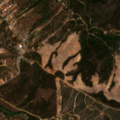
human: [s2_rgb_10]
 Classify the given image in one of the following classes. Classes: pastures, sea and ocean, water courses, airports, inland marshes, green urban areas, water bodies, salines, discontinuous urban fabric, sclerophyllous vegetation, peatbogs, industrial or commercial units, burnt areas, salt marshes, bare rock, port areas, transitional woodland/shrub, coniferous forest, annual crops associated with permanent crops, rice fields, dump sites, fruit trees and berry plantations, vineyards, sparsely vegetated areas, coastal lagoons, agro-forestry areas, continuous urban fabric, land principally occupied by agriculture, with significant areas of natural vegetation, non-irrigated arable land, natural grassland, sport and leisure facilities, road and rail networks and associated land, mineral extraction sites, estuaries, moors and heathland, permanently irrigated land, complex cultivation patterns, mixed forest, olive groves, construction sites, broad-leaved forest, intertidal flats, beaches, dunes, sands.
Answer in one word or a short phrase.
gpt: discontinuous urban fabric, land principally occupied by agriculture, with significant areas of natural vegetation, transitional woodland/shrub